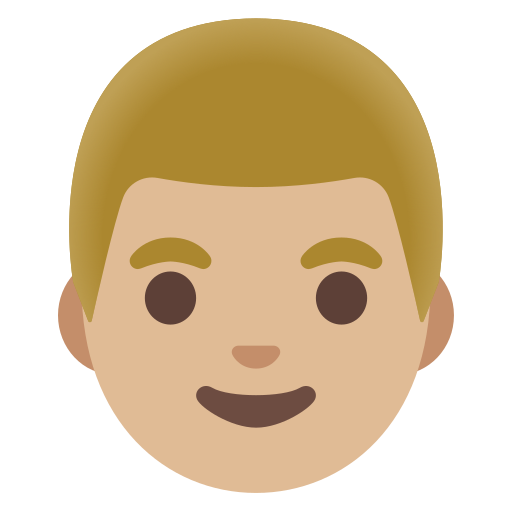
Emoji: 👨🏼